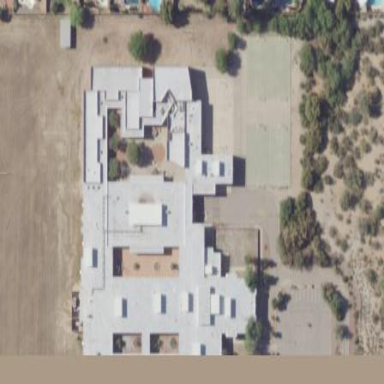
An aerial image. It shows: School.